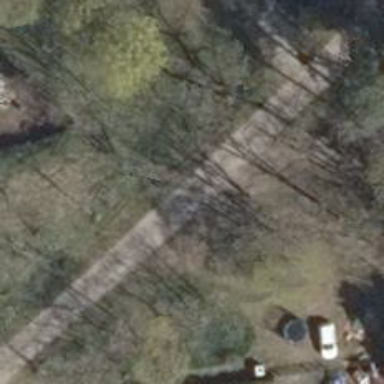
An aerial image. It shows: Path.